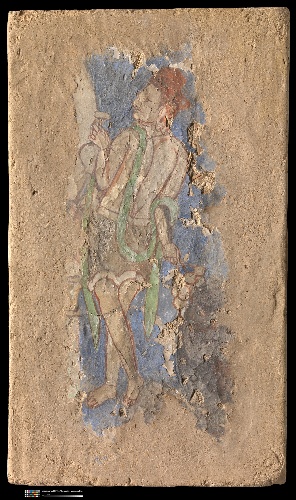
Date: ca. 6th–7th century
Object type: Wall painting
Classification: Paintings
Medium: Pigments on mud plaster
Culture: China, Xinjiang Uyghur Autonomous Region
Period: Kizil kingdom
Dimensions: 9 7/8 x 5 3/8 in. (25.1 x 13.7 cm)
Department: Asian Art
Credit line: Fletcher Fund, 1951
Accession year: 1951
Repository: Metropolitan Museum of Art, New York, NY
Tags: Men